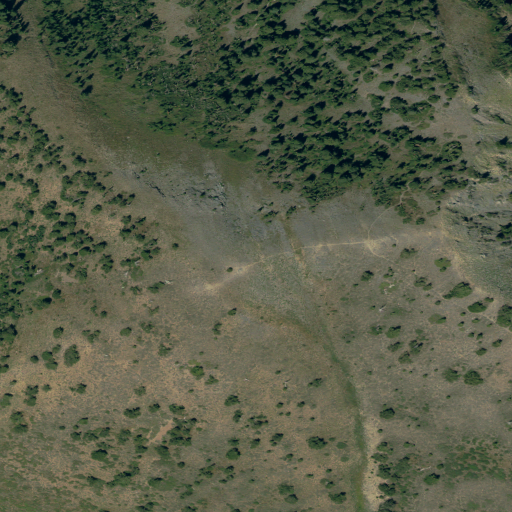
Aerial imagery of mountain in Utah named Box Elder Peak containing shrub, evergreen forest, and deciduous forest